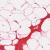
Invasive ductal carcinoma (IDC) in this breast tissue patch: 0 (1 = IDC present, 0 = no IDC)